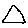
Label: triangle